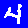
Digit: 4